Question: I updated my 'Joomla' website from '1.5.26' to '2.5' and then to '3.4', now when I try to write new article or edit previous articles there is no "" tab.

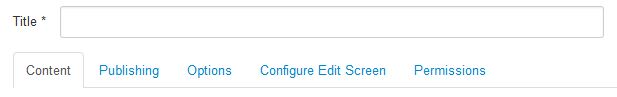
Answer: Try this;
Go to your back end and under article options > editing layout, make sure you have enabled for back-end. Could be as simple as this?
Img below